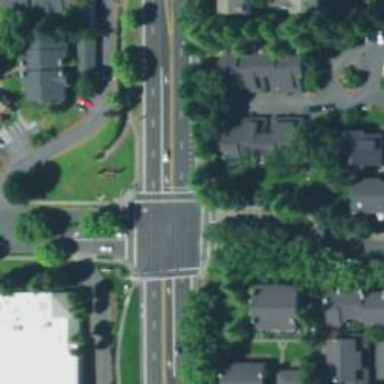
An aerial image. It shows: Crossing on the road.